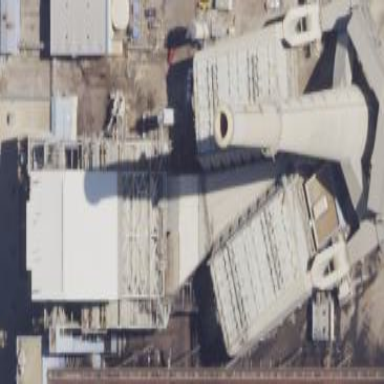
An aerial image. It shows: Building housing steam turbine generator.